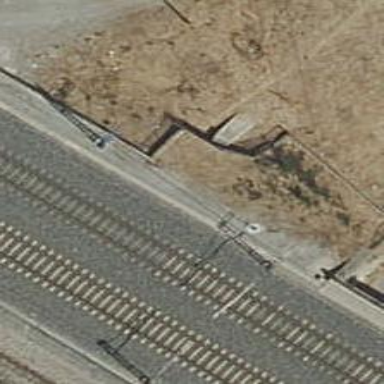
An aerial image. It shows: Wall barrier.